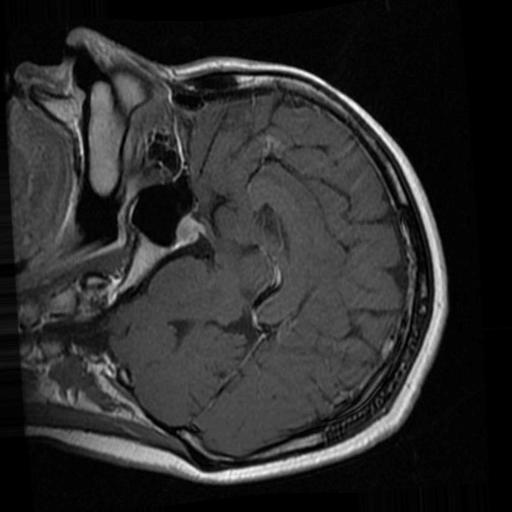
Label: brain_tumor